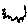
Label: zigzag